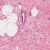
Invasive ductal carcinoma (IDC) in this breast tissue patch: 0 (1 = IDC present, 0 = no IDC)